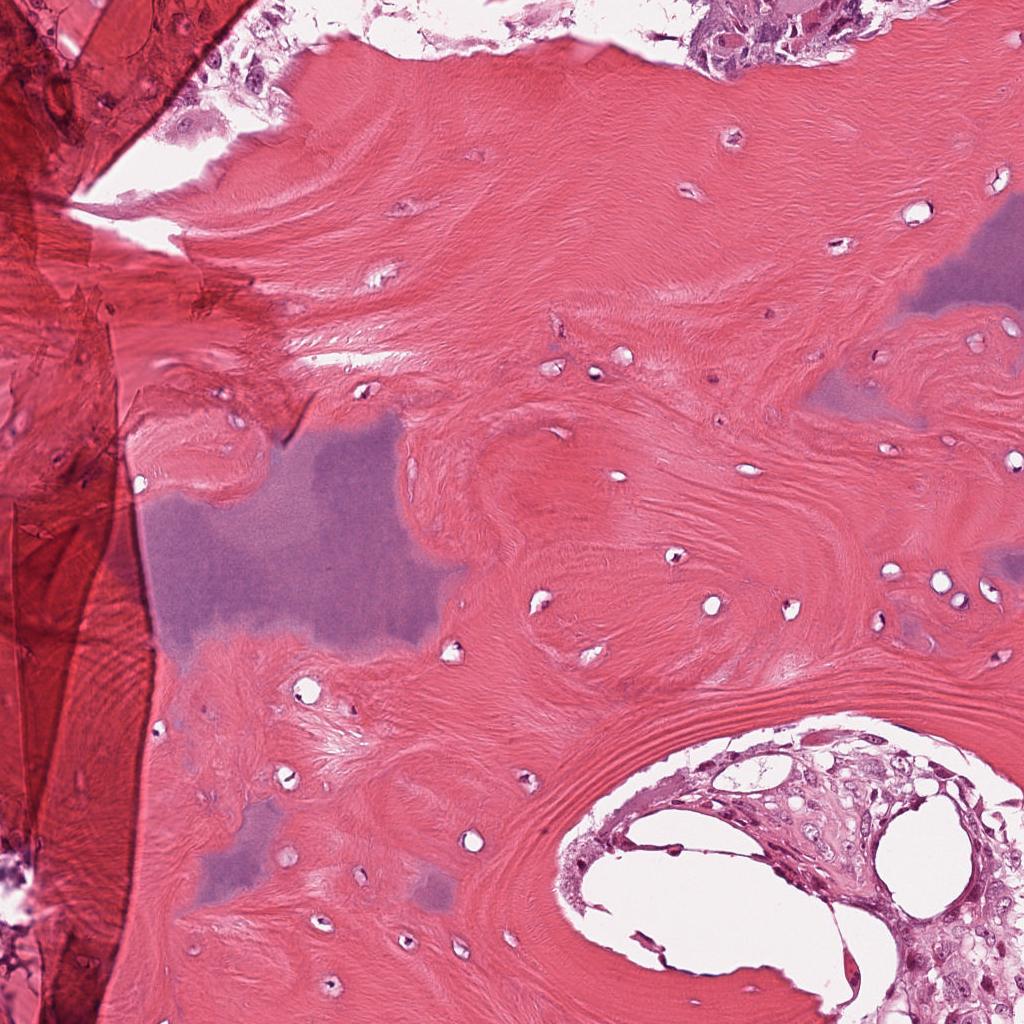
Label: Non-Tumor